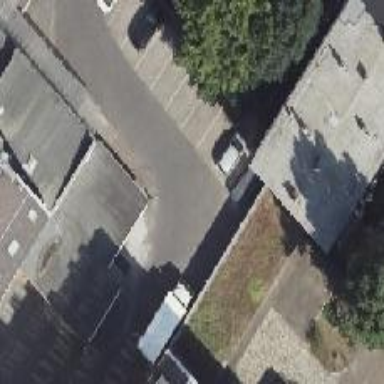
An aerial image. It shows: Group of garages.